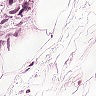
Metastatic tissue present: yes